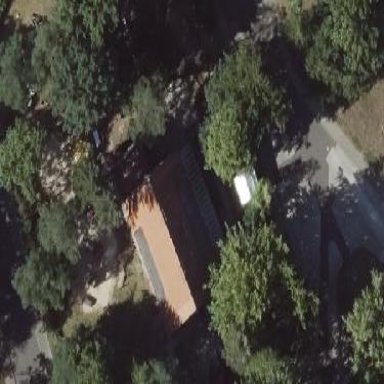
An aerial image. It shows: Kindergarten with gabled roof.